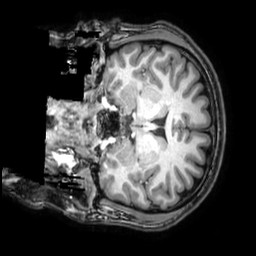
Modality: T1w
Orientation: coronal
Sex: male
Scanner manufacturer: philips
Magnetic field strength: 3 T
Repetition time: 0.008175 s
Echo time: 0.00374 s